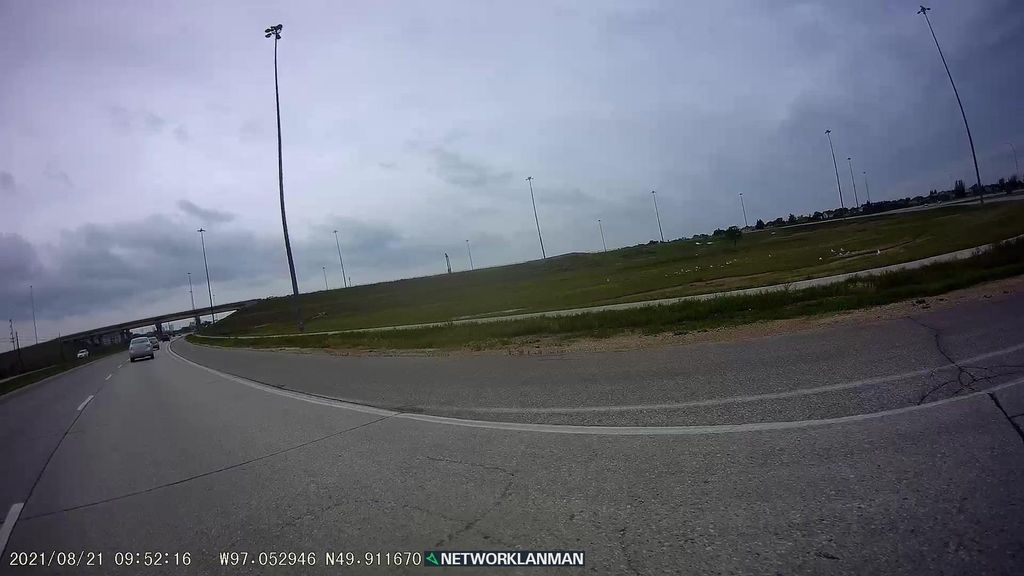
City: winnipeg